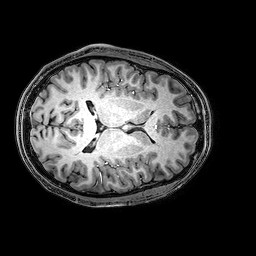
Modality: T1w
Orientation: axial
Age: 22
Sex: male
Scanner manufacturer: philips
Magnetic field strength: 3 T
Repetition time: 0.009 s
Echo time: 0.0035 s